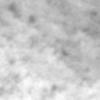
Label: no_change